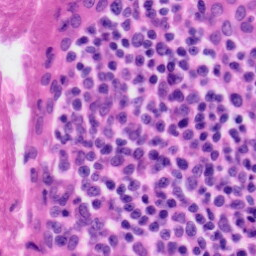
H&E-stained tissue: Tonsil